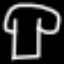
Label: mushroom